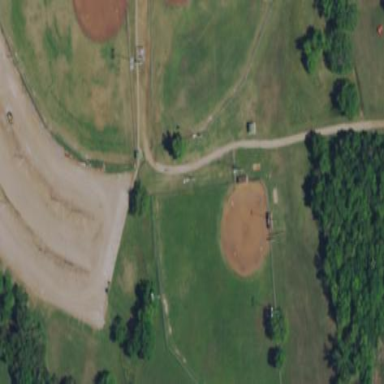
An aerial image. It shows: Baseball pitch for leisure and sports activities.